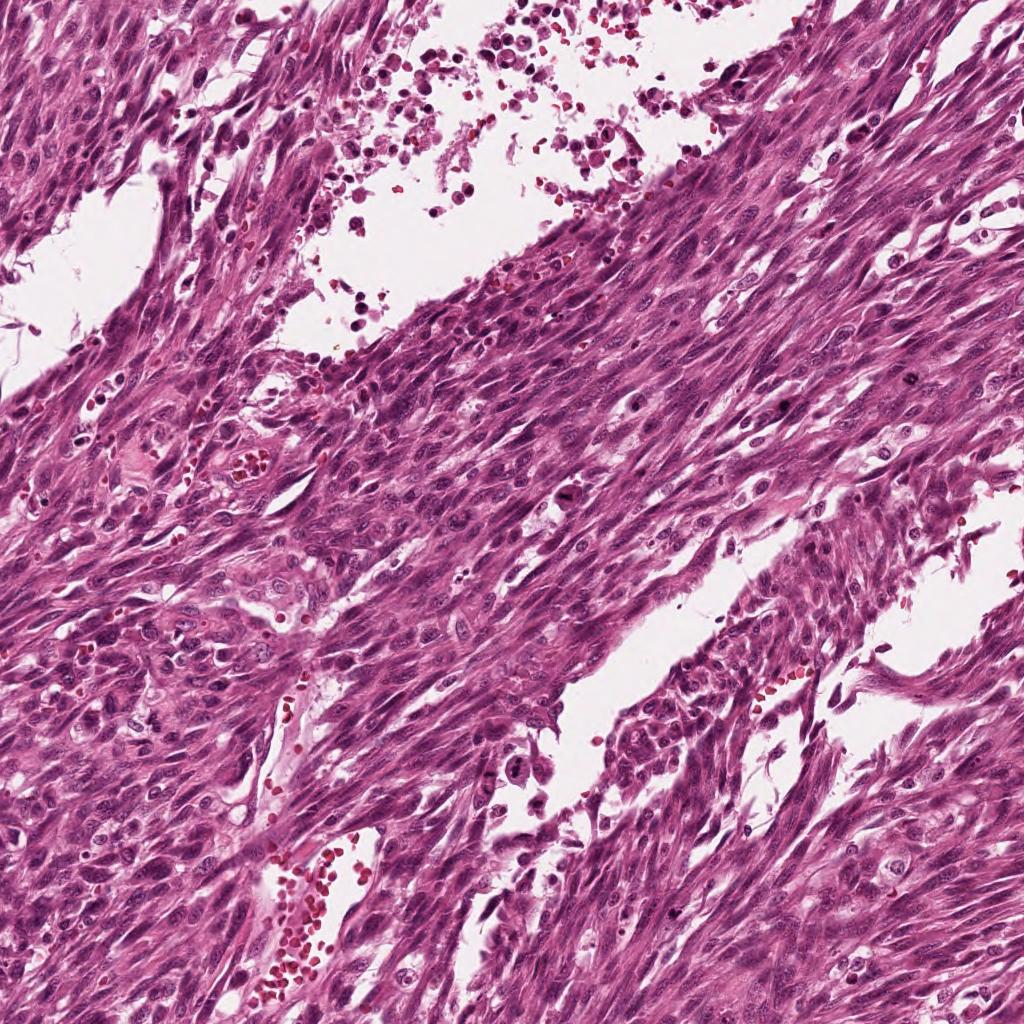
Label: Viable